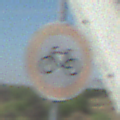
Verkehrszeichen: VerbotRadverkehr
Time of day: MorningAfternoon
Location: Outdoor (Special)
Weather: Clear
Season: NotSpecified
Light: Natural